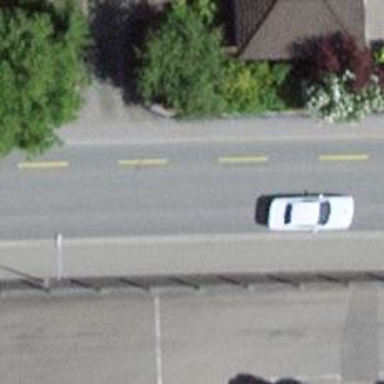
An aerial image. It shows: Secondary road with asphalt surface. Both sides of the road have sidewalks and there is cycle lane on the left.